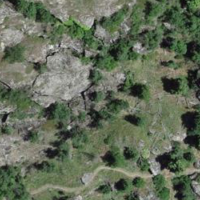
EUNIS habitat code: 32
Species observed at this site:
Juglans regia
Onopordum acanthium